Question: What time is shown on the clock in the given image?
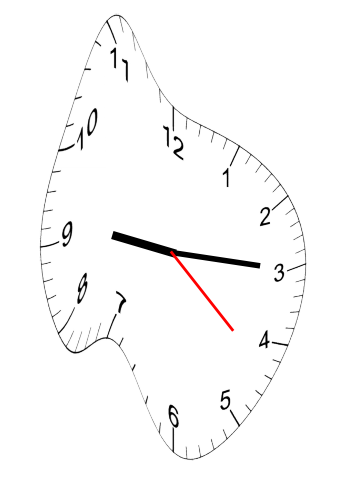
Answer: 09:15:22